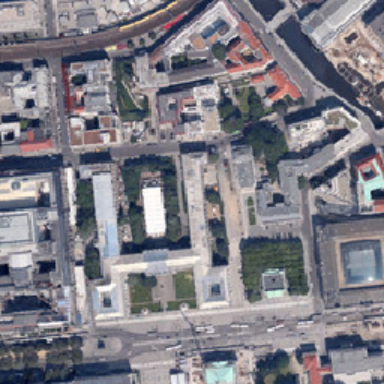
The school is divided by the fountain square .